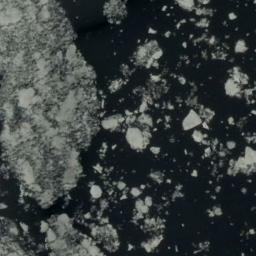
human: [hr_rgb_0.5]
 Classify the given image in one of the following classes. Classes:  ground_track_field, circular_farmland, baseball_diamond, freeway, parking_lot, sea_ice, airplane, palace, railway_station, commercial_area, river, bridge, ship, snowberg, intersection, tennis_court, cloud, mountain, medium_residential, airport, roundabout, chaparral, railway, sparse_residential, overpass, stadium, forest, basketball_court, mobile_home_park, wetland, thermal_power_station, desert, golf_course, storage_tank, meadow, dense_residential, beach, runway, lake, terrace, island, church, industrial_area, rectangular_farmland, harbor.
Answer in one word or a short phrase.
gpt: sea_ice